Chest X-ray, PA view. Patient: 74 years old, sex M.
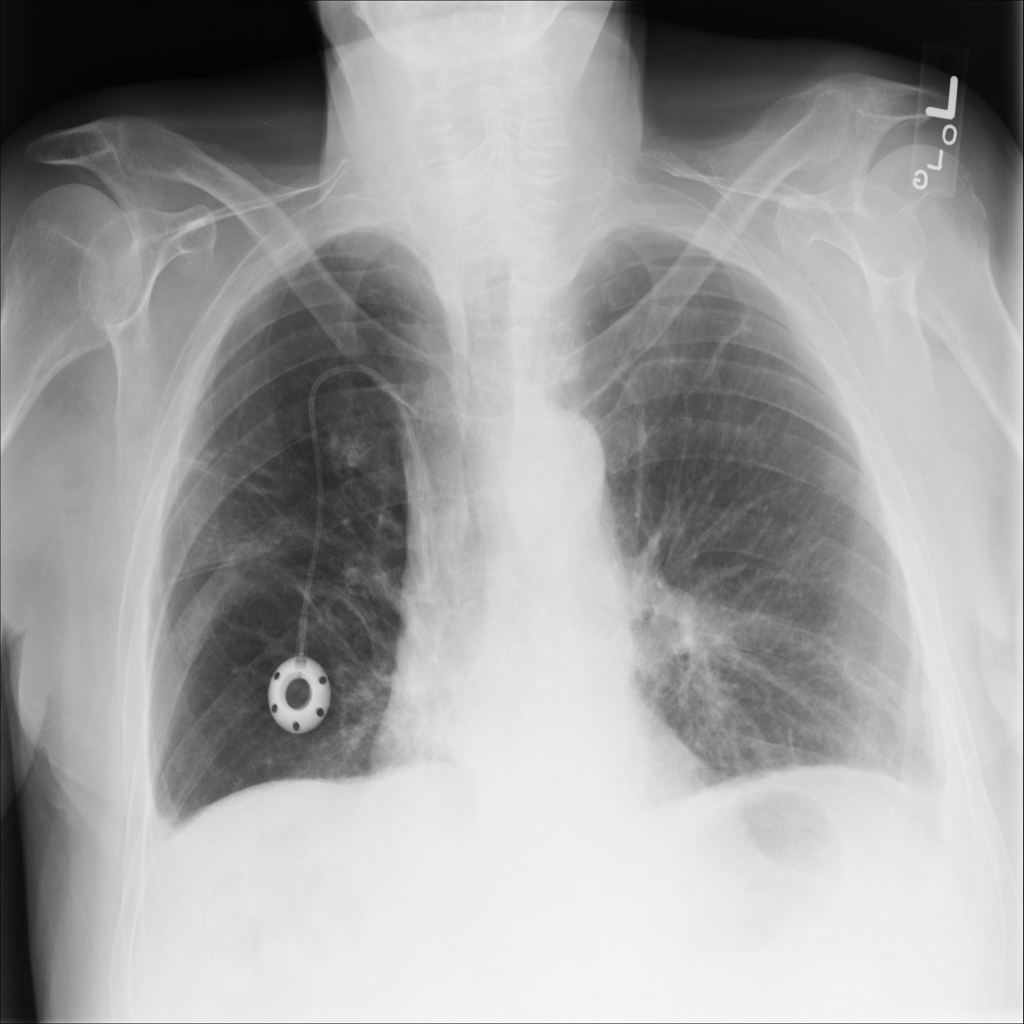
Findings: Atelectasis, Effusion